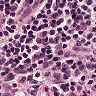
Metastatic tissue present: no